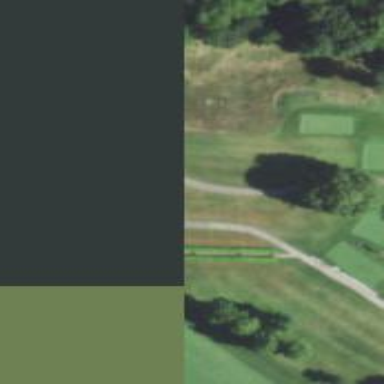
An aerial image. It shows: Path for golf carts.